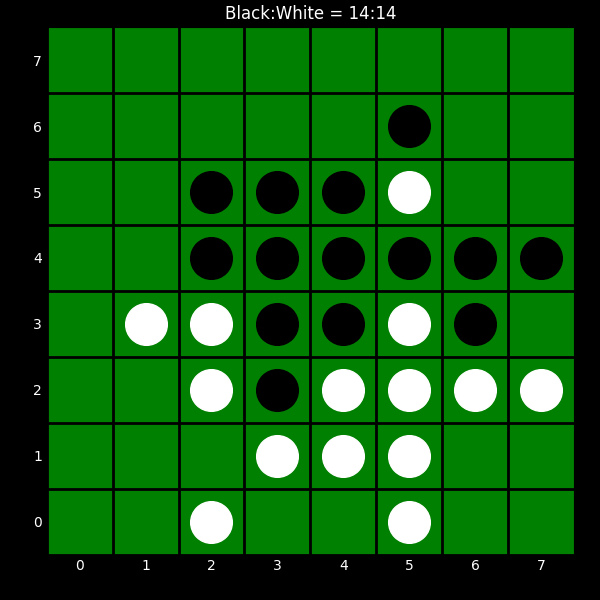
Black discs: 14
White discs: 14